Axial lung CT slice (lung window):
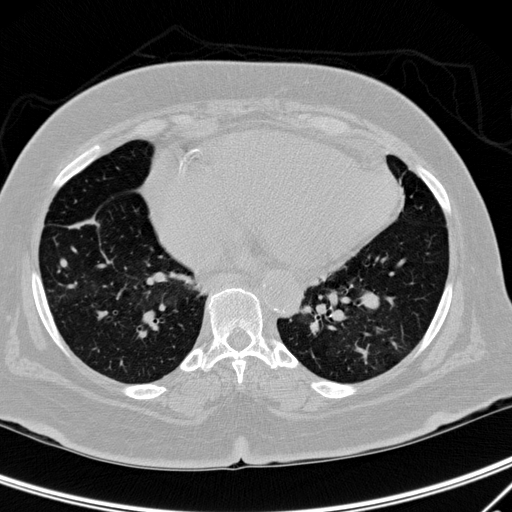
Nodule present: no